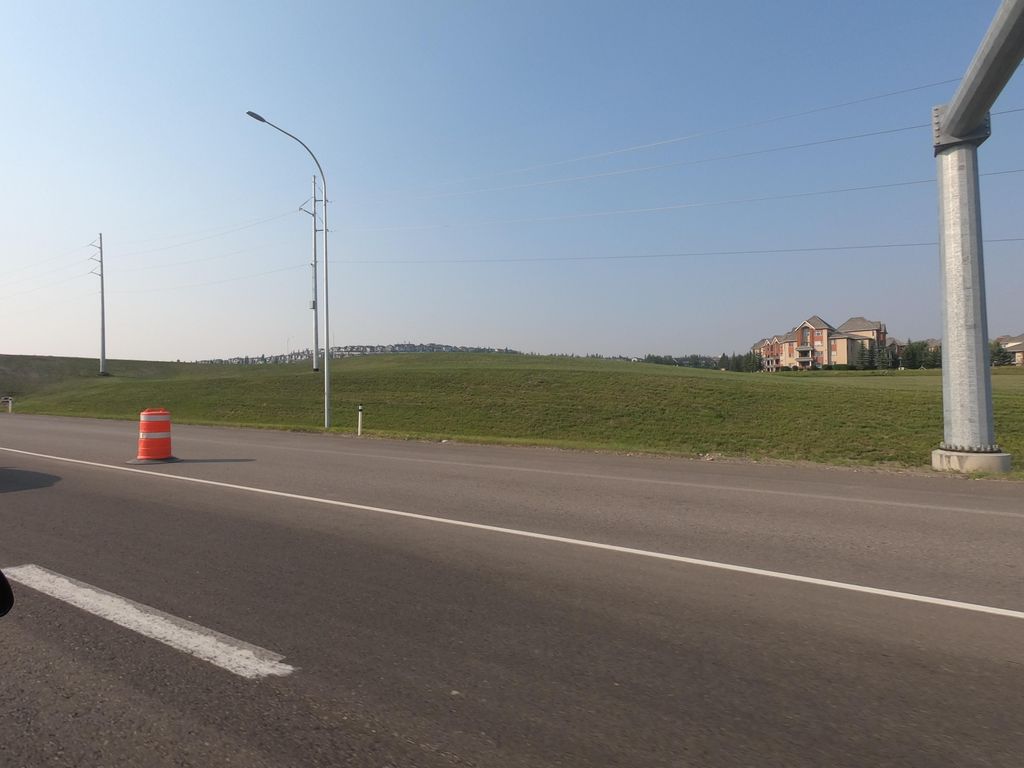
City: calgary